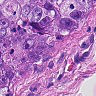
Metastatic tissue present: yes